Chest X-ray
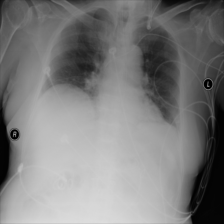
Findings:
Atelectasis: negative
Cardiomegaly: negative
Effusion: negative
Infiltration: negative
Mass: negative
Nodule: negative
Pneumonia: negative
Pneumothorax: negative
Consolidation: negative
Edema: negative
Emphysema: negative
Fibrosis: negative
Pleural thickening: negative
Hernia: negative